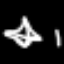
Label: diamond